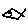
Label: fish